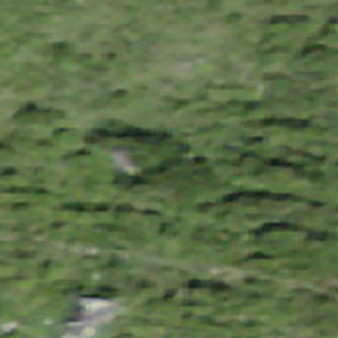
Label: other